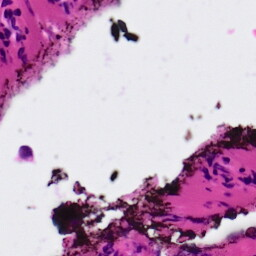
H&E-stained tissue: Ovarian